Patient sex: M
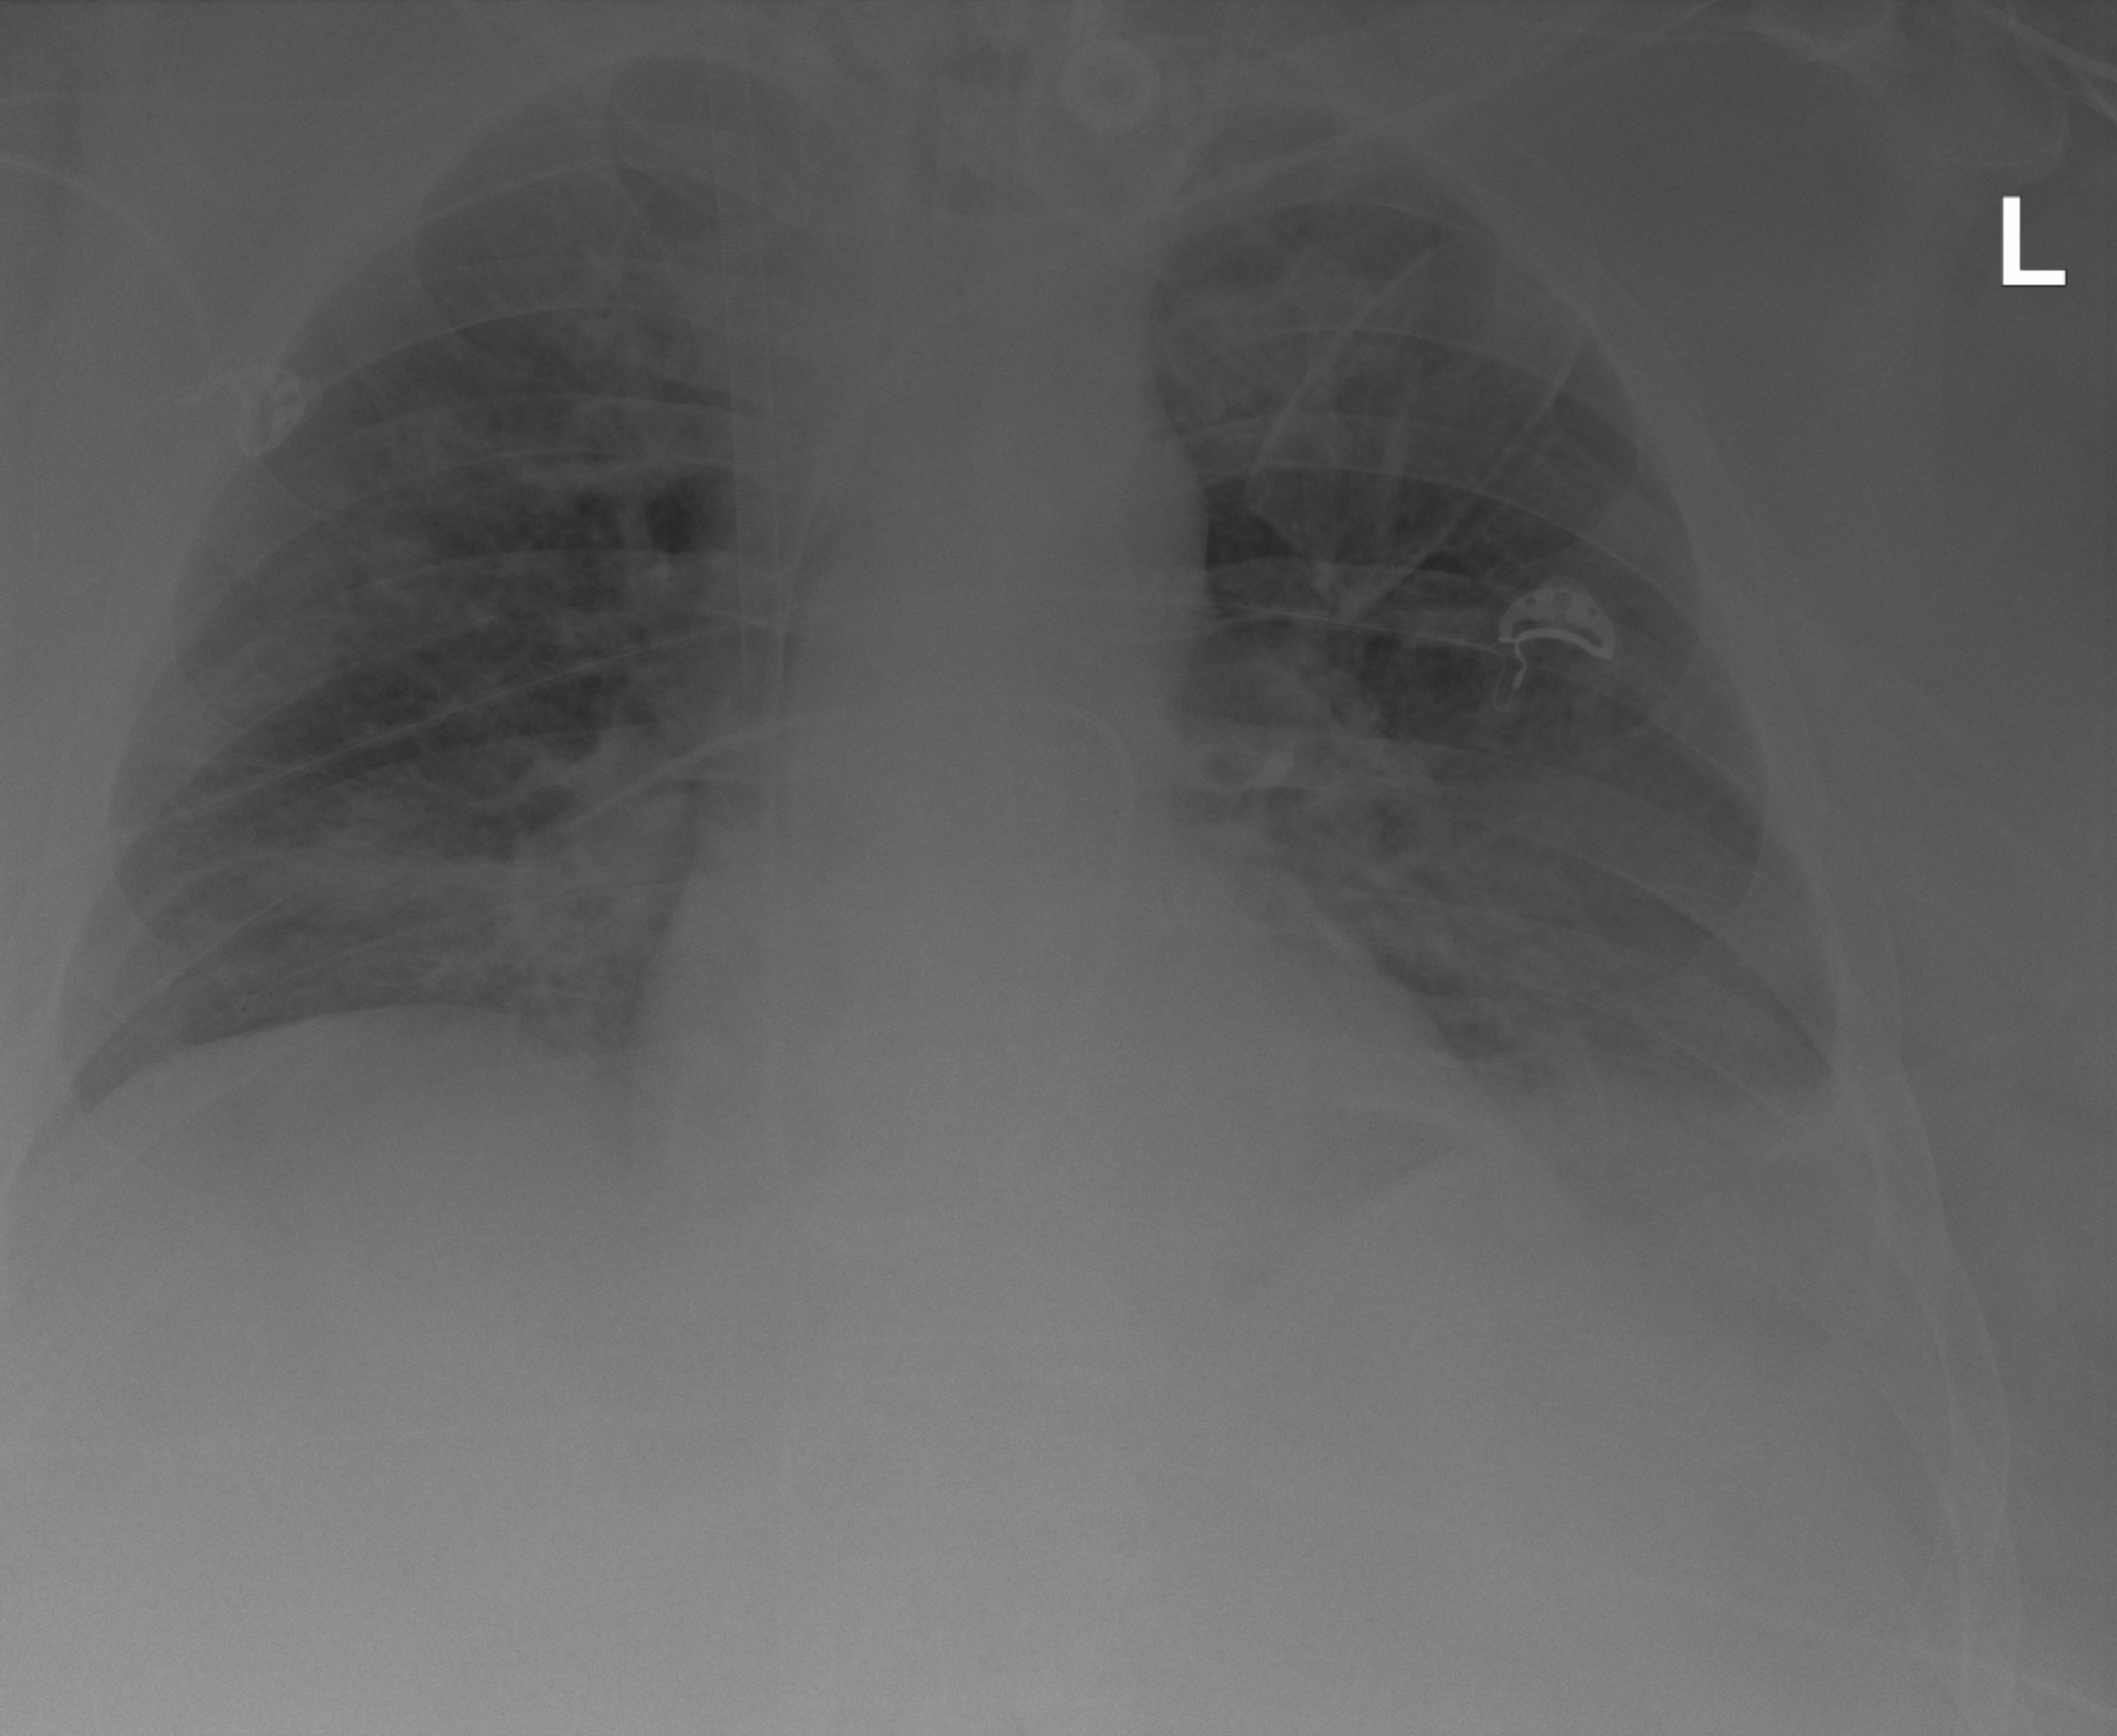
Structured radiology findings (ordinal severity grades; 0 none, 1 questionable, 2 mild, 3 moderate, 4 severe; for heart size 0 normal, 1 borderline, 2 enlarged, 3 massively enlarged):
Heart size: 1
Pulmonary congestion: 2
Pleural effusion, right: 2
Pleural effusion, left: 2
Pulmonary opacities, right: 2
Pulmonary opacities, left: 2
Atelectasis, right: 2
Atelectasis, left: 2